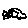
Label: car